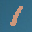
Label: 1